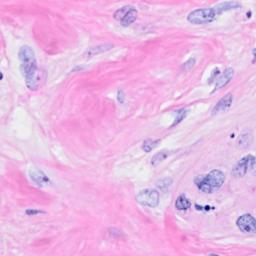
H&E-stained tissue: Breast